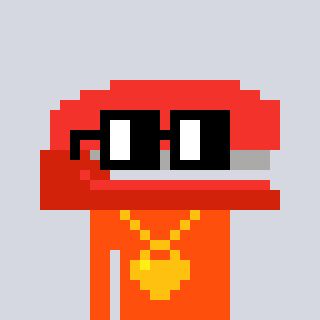
a pixel art character with square black glasses, a stapler-shaped head and a orange-colored body on a cool background